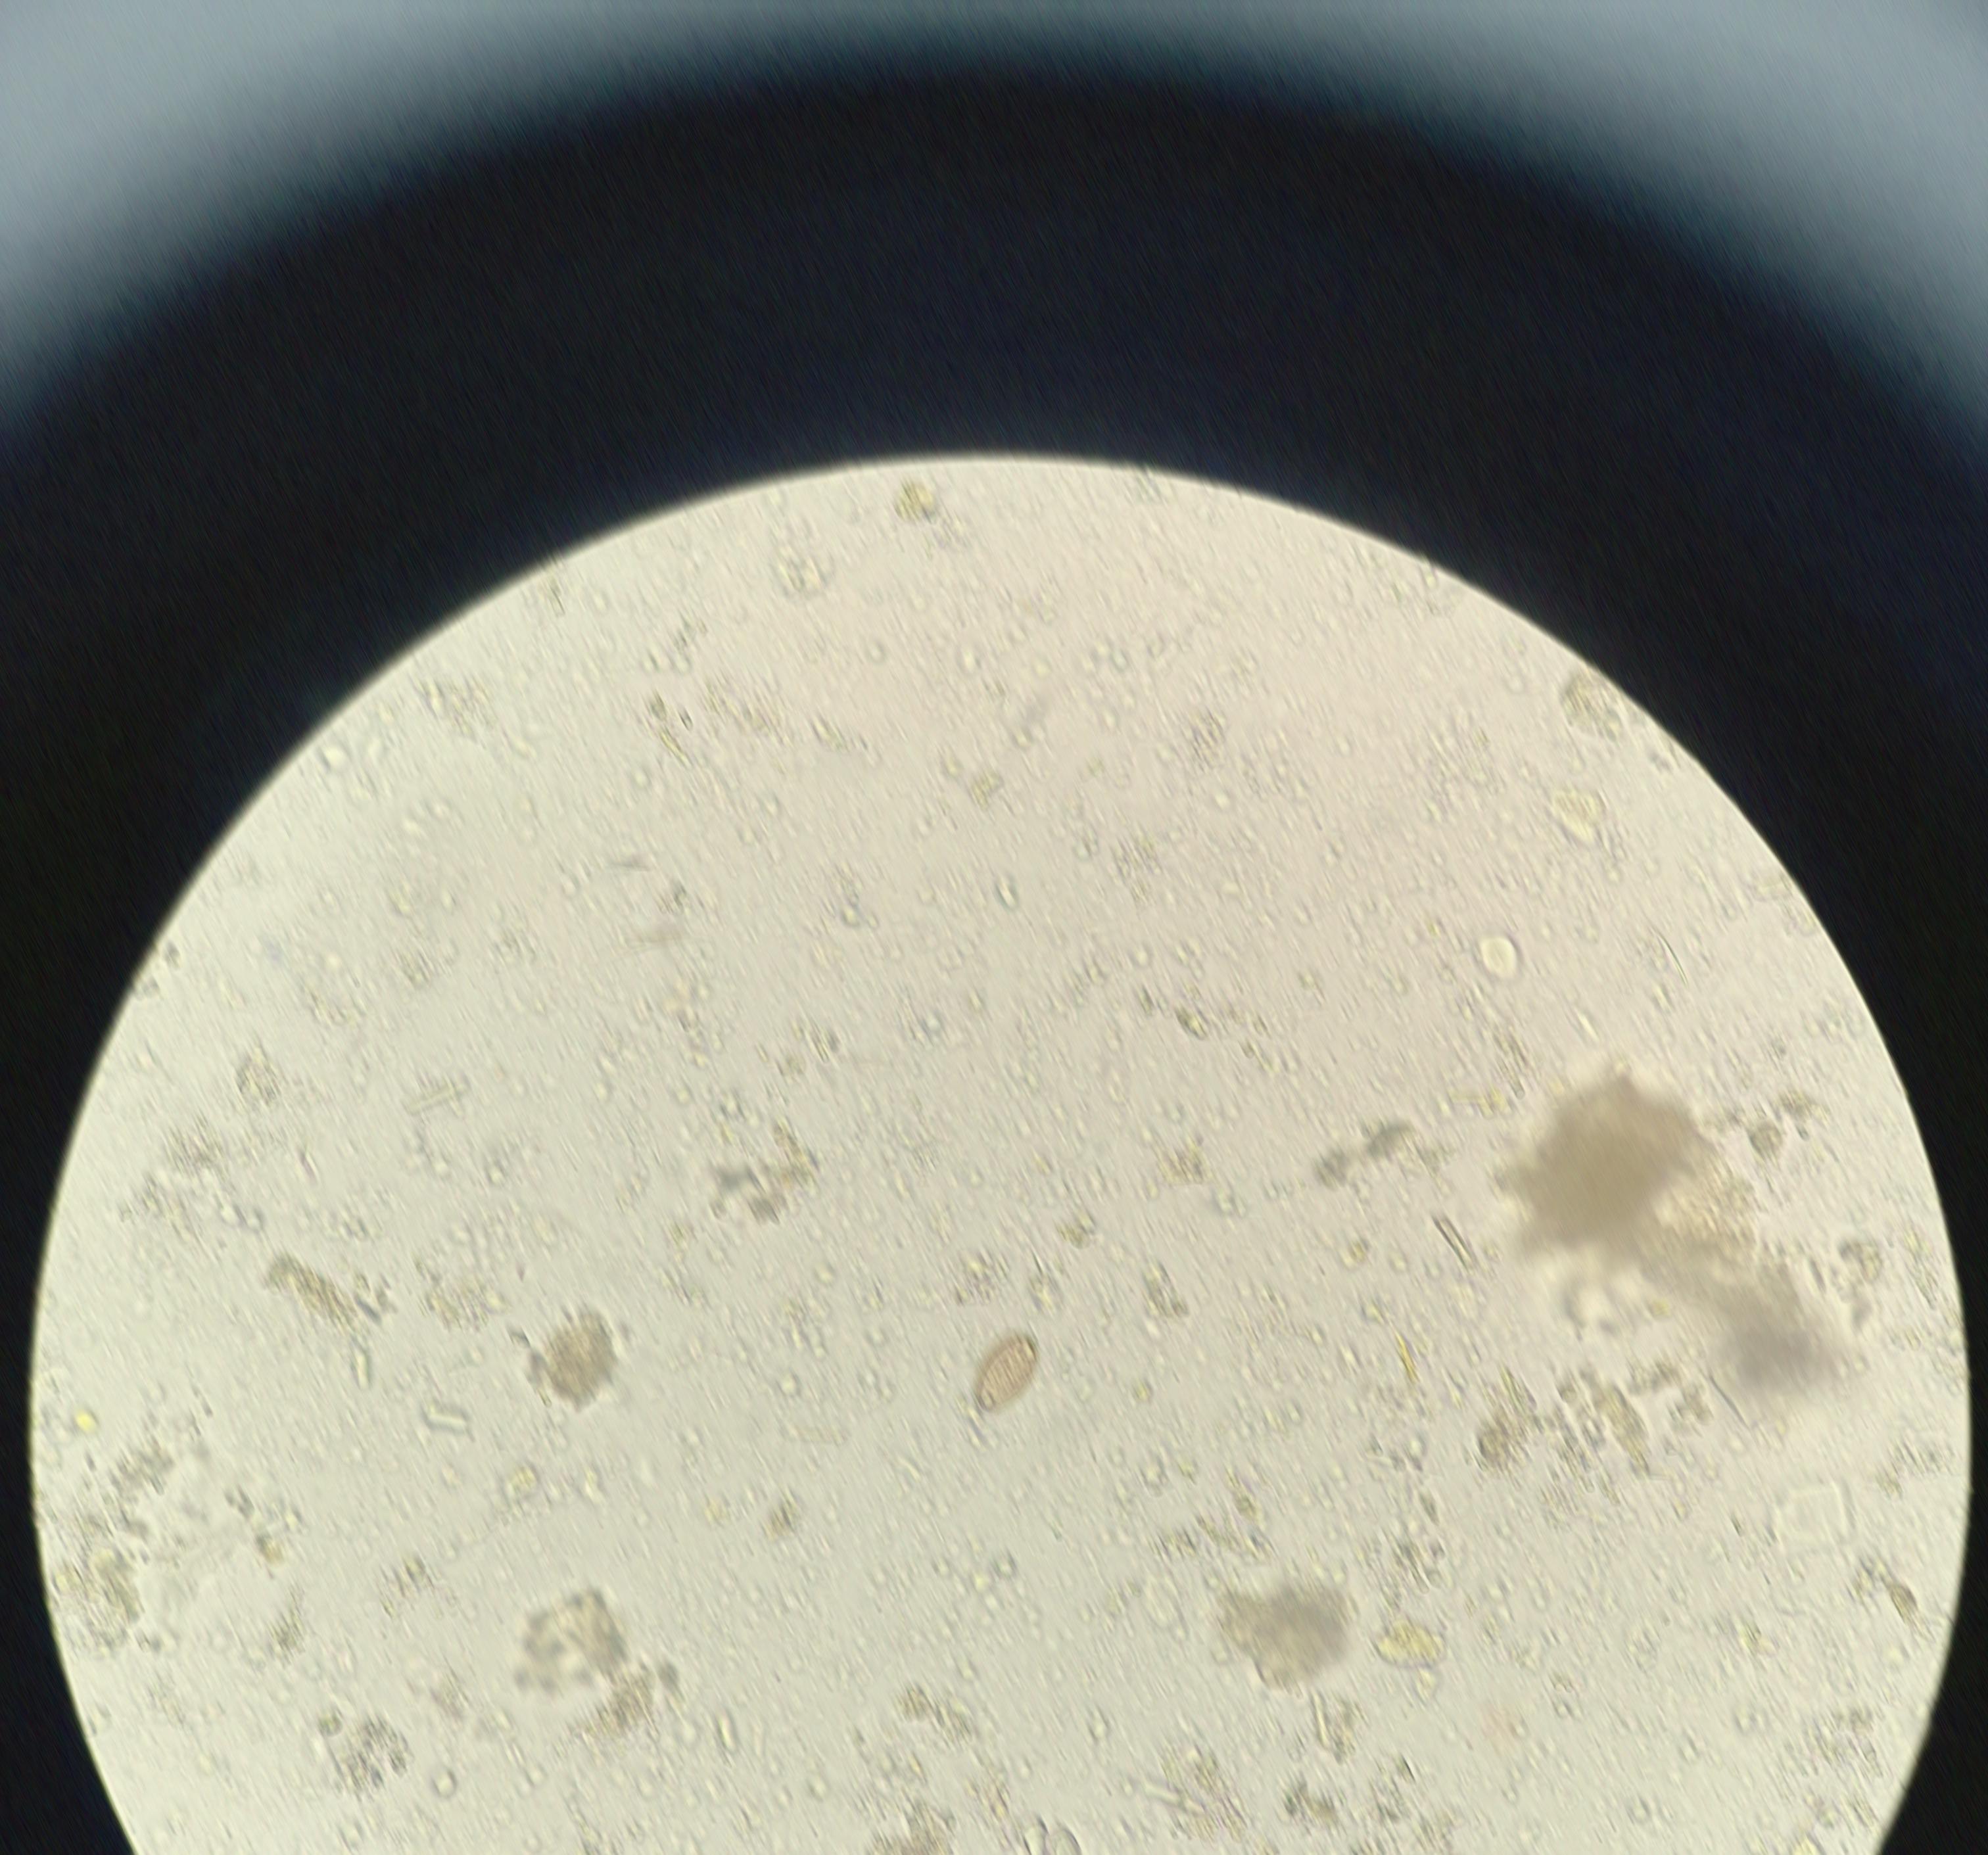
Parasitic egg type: Opisthorchis viverrine